Field crop: maize
Growth stage: 2
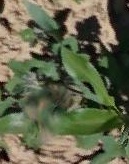
Species: maize